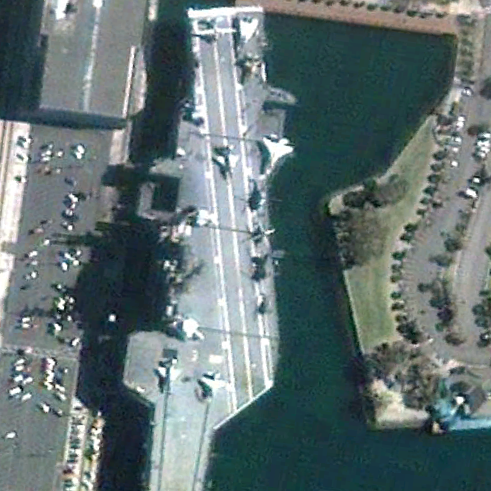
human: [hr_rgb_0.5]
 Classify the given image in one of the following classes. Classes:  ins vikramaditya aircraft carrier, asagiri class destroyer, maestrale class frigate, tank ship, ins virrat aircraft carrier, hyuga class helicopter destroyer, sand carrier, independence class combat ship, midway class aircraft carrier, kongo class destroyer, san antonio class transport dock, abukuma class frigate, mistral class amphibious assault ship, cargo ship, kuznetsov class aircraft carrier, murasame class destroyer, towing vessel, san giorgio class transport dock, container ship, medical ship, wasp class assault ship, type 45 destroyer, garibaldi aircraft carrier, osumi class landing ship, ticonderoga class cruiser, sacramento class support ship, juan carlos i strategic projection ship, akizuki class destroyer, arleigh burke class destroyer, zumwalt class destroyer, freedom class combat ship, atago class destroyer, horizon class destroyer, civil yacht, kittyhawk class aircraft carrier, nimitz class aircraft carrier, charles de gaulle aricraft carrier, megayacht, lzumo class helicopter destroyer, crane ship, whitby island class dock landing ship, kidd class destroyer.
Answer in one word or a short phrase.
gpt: Midway class aircraft carrier